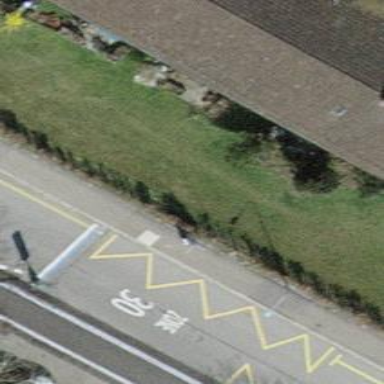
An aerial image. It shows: Bus stop with platform for public transport.